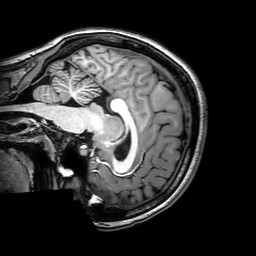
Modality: T1w
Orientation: sagittal
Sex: female
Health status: healthy
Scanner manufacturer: philips
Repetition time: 0.0083 s
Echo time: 0.00384 s